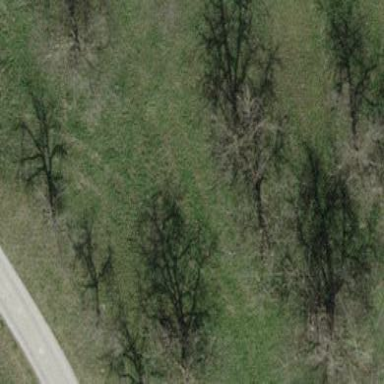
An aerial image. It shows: Orchard.